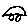
Label: car